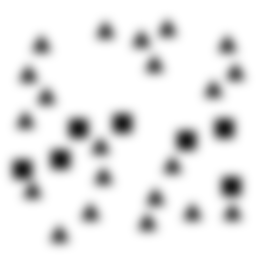
Squares: 7
Triangles: 21
Stars: 0
Total shapes: 28